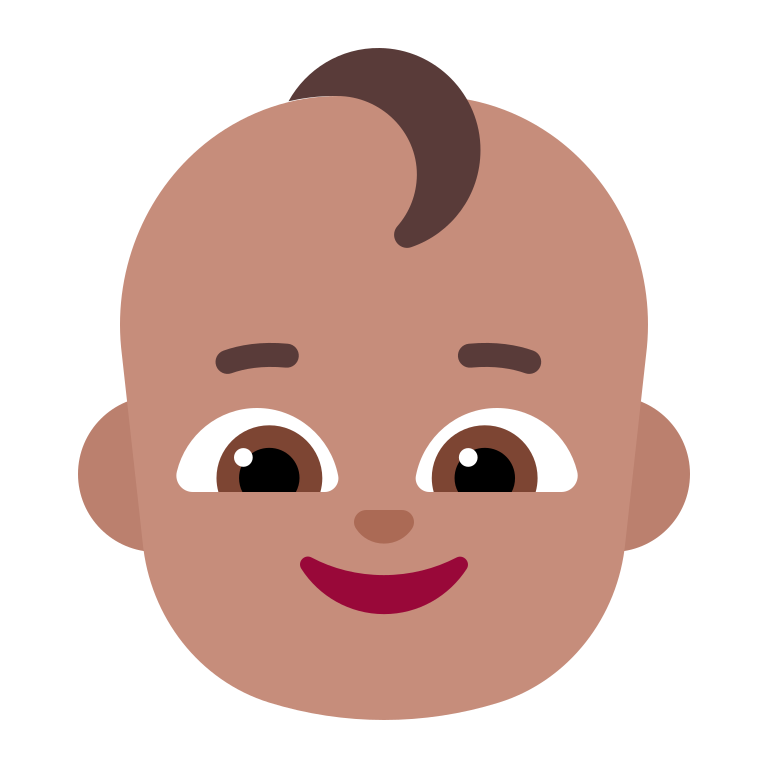
baby flat